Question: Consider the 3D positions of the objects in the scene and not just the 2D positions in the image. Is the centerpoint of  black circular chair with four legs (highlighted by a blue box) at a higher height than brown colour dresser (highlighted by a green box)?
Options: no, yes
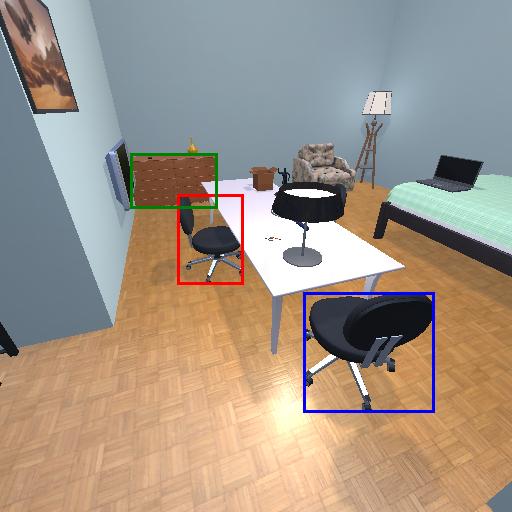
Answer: no